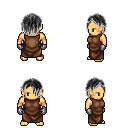
a pixel art fantasy rpg character, male body template, human, tanned skin, brown tunic, robe skirt, gray bangs hairstyle, metal gloves, four views (front, back, left, right), 2x2 character sprite sheet, small pixel art, hard edges, no anti-aliasing